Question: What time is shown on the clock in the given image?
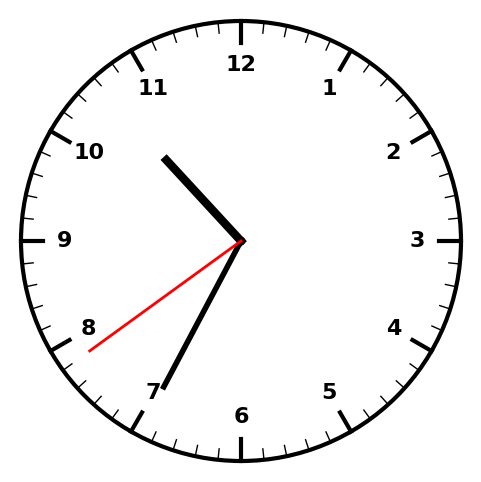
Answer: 10:34:39